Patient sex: M
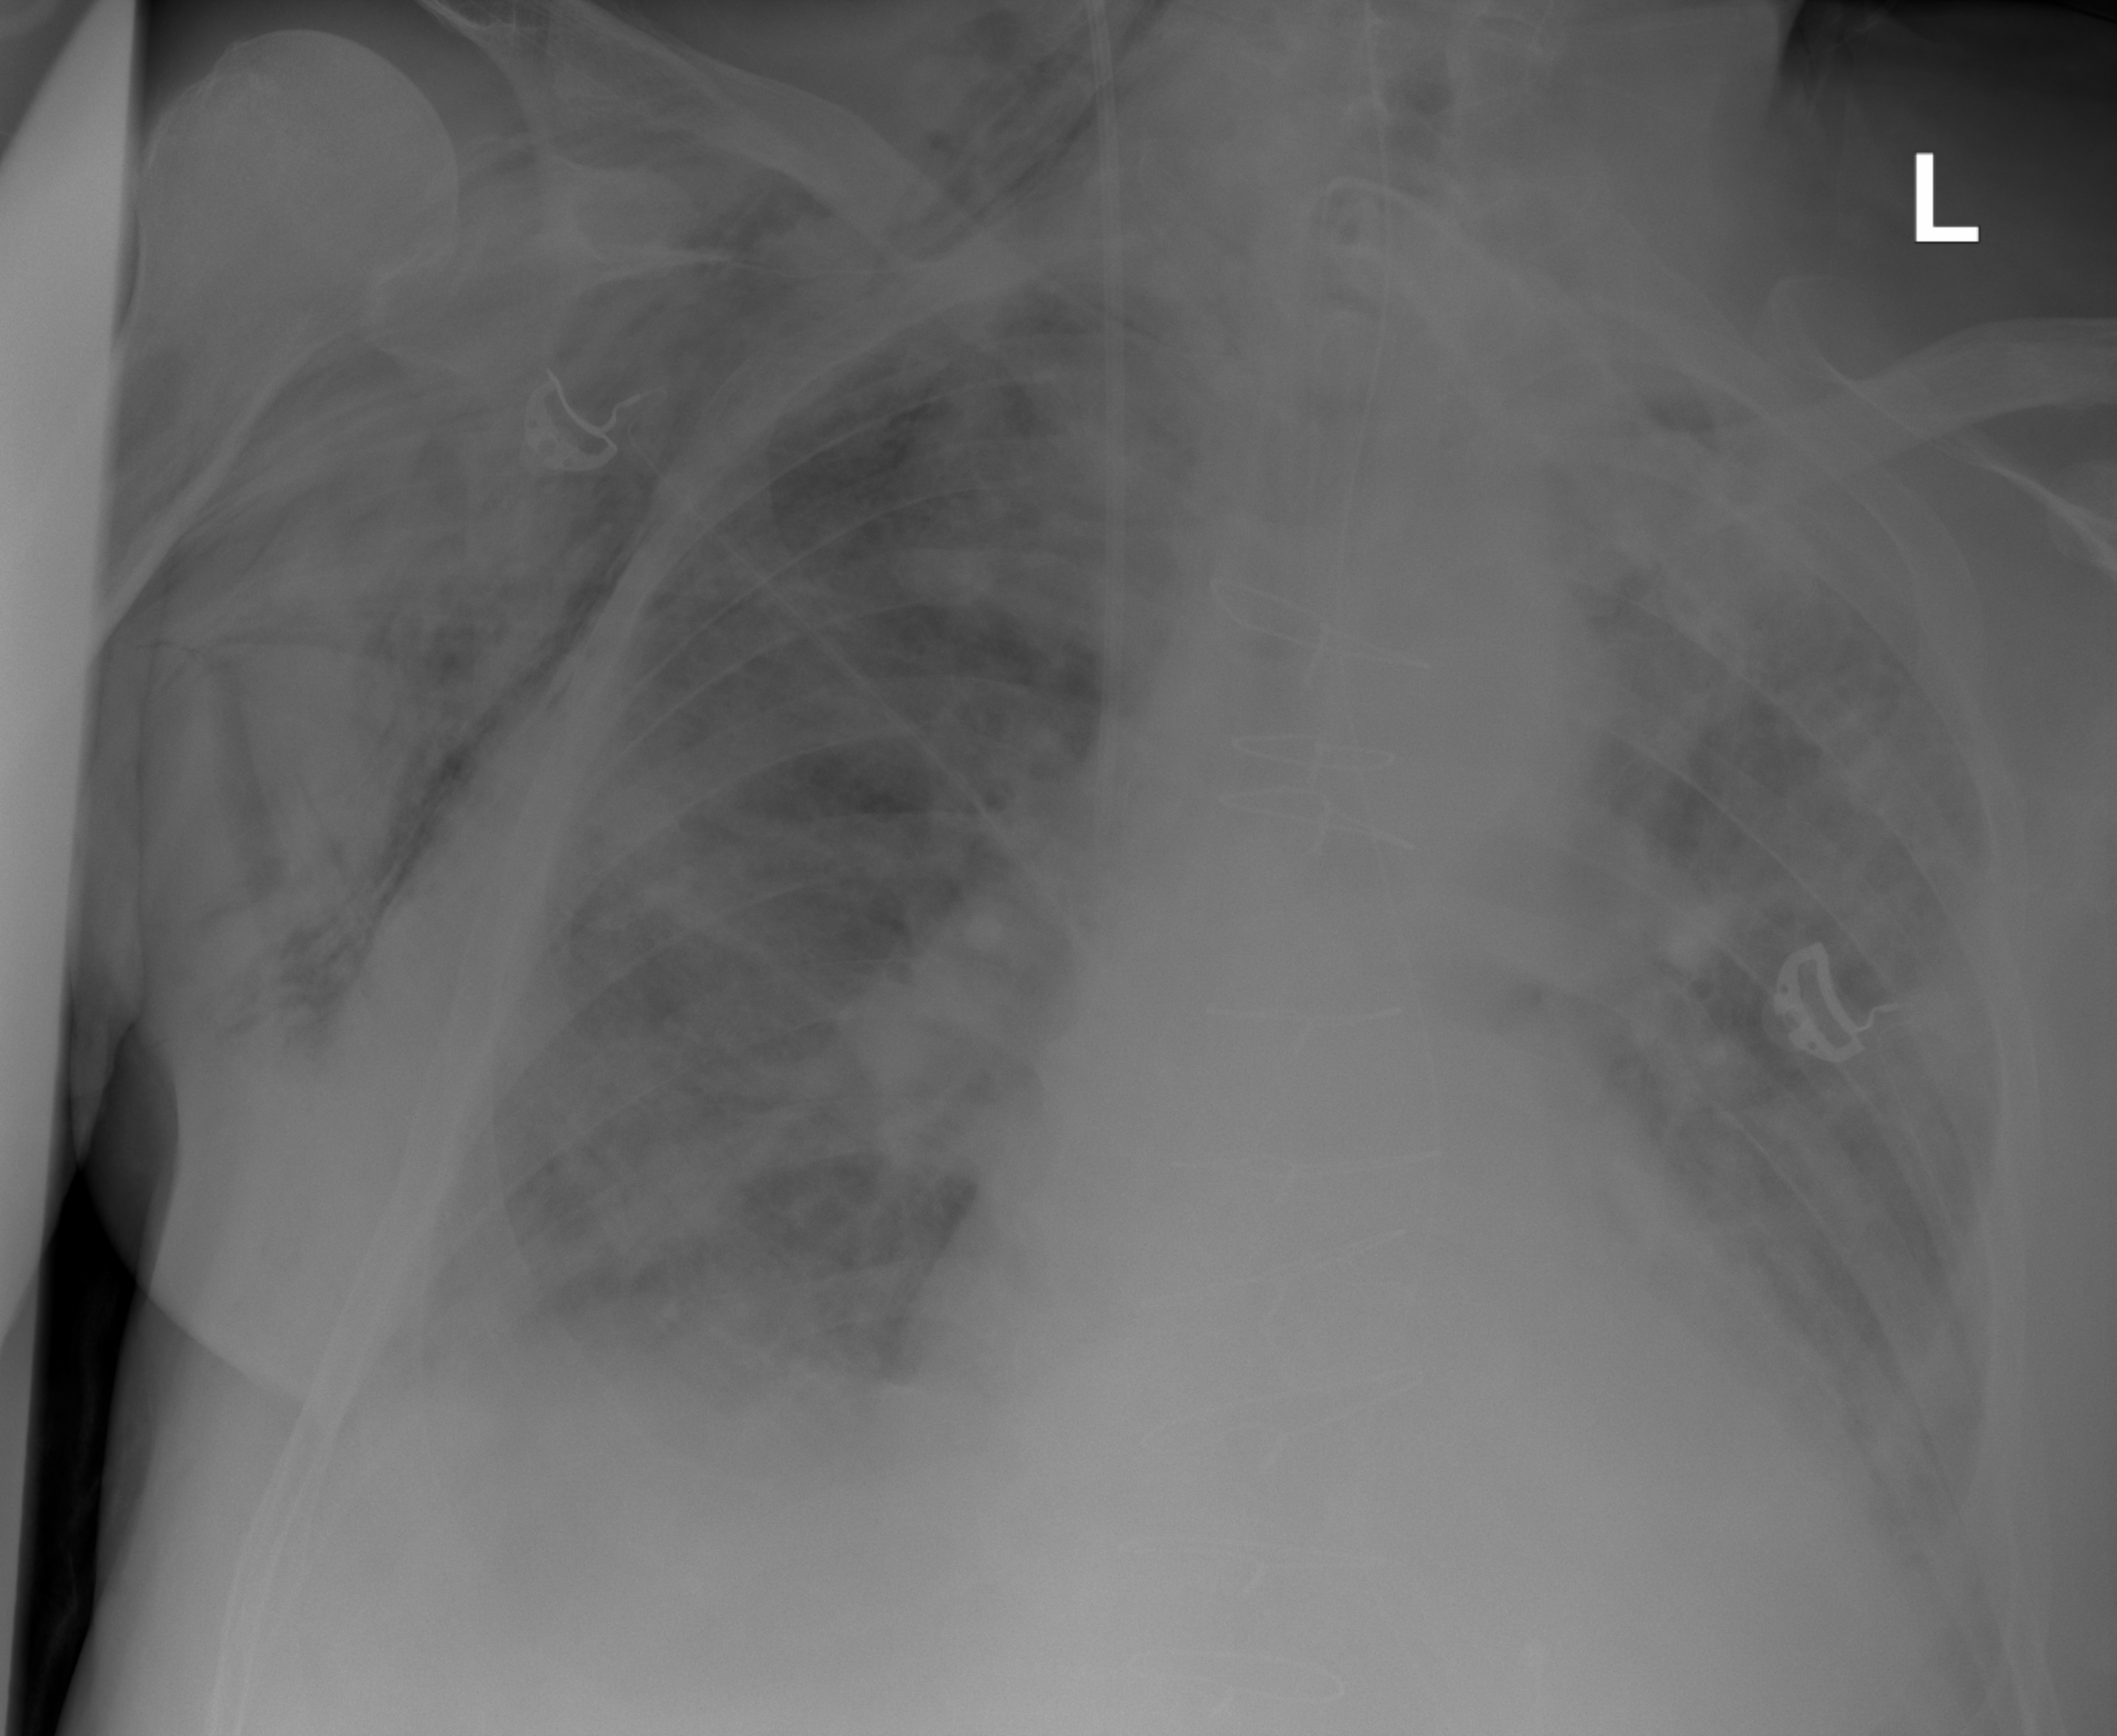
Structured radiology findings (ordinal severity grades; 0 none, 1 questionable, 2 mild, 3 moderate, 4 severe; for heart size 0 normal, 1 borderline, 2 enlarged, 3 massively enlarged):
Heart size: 2
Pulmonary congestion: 2
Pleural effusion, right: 2
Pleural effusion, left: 1
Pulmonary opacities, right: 2
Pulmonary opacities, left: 2
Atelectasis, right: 2
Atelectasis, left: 2